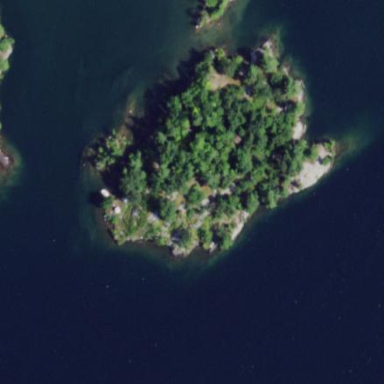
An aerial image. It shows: Campsite on picturesque islet.